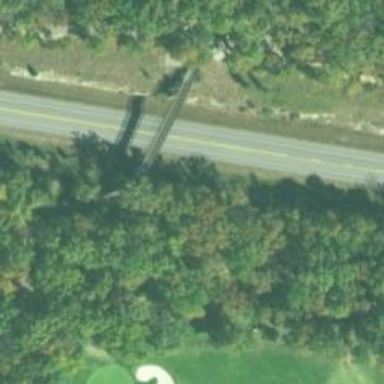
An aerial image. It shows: Path on beam bridge. The bridge is specifically designed for golf cartpaths.